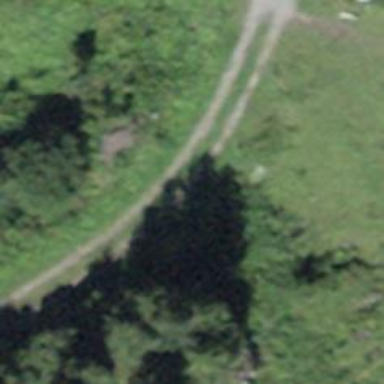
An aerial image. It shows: Culvert tunnel.